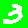
Digit: 3